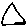
Label: triangle